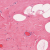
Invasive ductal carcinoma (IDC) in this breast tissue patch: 0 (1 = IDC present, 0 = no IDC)